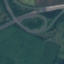
Label: Highway